Question: I am trying to move the uploaded file to '/public/images'
---
::

My code
'''
var express=require('express');
var mysql=require('mysql');
var fs=require('fs');
var http=require('http');
var crypto=require('crypto');
var app=express();
var connection=mysql.createConnection({
host:'localhost',
user:'******',
password:'******',
database:'*********'
});
connection.connect();
app.set('port',process.env.PORT||7002);
app.use(express.bodyParser());
app.post('/Details/',function(req,res){
var file_name=req.files.key.originalFilename;
console.log(file_name);
crypto.randomBytes(8, function(ex, buf) {
var array = req.files.key.originalFilename.split('.');
var type = array[array.length - 1];
var name = buf.toString('hex') + '.' + type;
fs.rename(req.files.key.path, './public/images/' + name, function(e) {
next(e, name);
});
});
});
http.createServer(app).listen(app.get('port'),function(){
console.log('Express server listening on port'+app.get('port'));
});
'''
---
::
'''
next(e, name)......... "next" not defined
'''
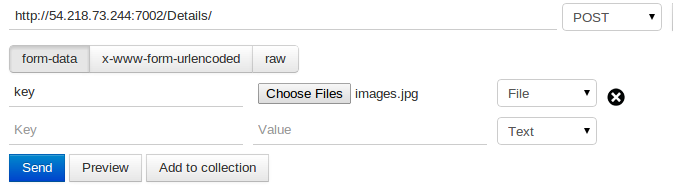
Answer: What exactly do you want to do? I think that instead of calling 'next', you want to generate a response back to the client.
So instead of this:
'''
next(e, name);
'''
Do this:
'''
if (e) {
res.send(500, e.message);
} else {
res.send(WHATEVER_YOU_WANT_TO_SEND_AS_RESPONSE);
}
'''
If you want to call 'next', you need to add it to the callback function's argument list:
'''
app.post('/Details/', function(req, res, next) { ...
'''